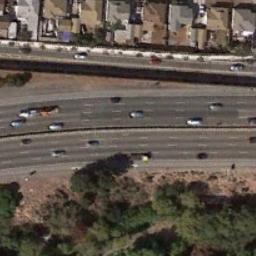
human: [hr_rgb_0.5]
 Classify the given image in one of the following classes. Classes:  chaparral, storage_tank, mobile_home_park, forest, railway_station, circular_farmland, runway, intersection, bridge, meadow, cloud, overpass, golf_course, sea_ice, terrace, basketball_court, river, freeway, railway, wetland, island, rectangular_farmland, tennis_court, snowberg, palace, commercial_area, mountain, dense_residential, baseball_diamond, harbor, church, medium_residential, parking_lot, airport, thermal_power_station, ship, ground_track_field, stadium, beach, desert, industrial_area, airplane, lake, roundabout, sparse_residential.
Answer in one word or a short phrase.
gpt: freeway